Question: I'm attempting to draw a path through the inside of a tube, along the center. The data I have to work with is the the center points of the circles describing the tube at the start and end of every turn in the pipe.
Drawing the path through the straight sections of pipe is trivial, but I'm not sure how to approach the bends. Any turn between two circles should be of constant radius. So I have access to two points on this circle, and the direction of of the circle line at that point.
Does anyone know how I would calculate the rest of the circle from this?
Edit:
Attached a photo-realistic sketch of a pipe.

So pretend that curve isn't wobbly as hell, the blue lines indicate the circle, the red the center points, and the green the path through the center.
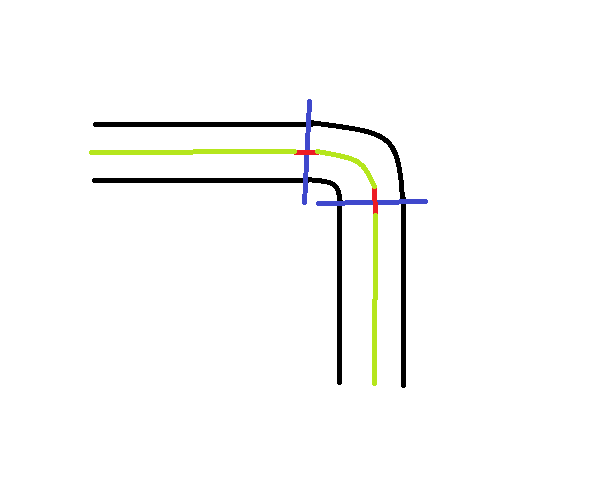
Answer: 1. Clarification tube has the same circular diameter everywhere so no distortion due to bending is present !!! input is 2 endpoints points (centers of tube) P0,P1 and 2 vectors (normal/direction of tube) N0,N1
2. Solution Use Interpolation cubic for example this one p(t)=a0+a1*t+a2*t*t+a3*t*t*t
t=<0,1.0>
so write equations for the known data, solve a0,a1,a2,a3 coefficients for each axis you need (2D: x,y) and then you can get the center point and its normal in any point along the bend side which is what you need. Now some generic equations: p(t)=a0+a1*t+ a2*t*t+ a3*t*t*t // circle center position
n(t)= a1 +2.0*a2*t +3.0*a3*t*t // circle orientation
p,n,a0,a1,a2,a3 are vectors !!! t is scalar Now add the known data I. t=0 -> p(0)=P0
P0=a0
a0=P0
II. t=0 -> n(0)=N0
N0=a1
a1=N0
III. t=1 -> p(1)=P1
P1=a0+a1+a2+a3
P1=P0+N0+a2+a3
a2=P1-P0-N0-a3
IV. t=1 -> n(1)=N1
N1=a1+2.0*a2+3.0*a3
N1=N0+2.0*(P1-P0-N0-a3)+3.0*a3
a3=N1+N0-2.0*(P1-P0)
III.
a2=P1-P0-N0-(N1+N0-2.0*(P1-P0))
a2=P1-P0-N0-N1-N0+2.0*(P1-P0)
a2=P1-P0-N1+2.0*(P1-P0-N0)
a2=3.0*(P1-P0)-N1-2.0*N0
So if I did not make any silly mistake then coefficients are: a0=P0
a1=N0
a2=3.0*(P1-P0)-N1-2.0*N0
a3=N1+N0-2.0*(P1-P0)
So now just encode generic equations into some function with input parameter t and output p(t) and n(t) and/or render circle or tube segment and the call this in for loop for example like this: for (t=0.0;t<=1.0;t+=0.1) f(t);
'''
//---------------------------------------------------------------------------
void glCircle3D(double *pos,double *nor,double r,bool _fill)
{
int i,n=36;
double a,da=divide(pi2,n),p[3],dp[3],x[3],y[3];
if (fabs(nor[0]-nor[1])>1e-6) vector_ld(x,nor[1],nor[0],nor[2]);
else if (fabs(nor[0]-nor[2])>1e-6) vector_ld(x,nor[2],nor[1],nor[0]);
else if (fabs(nor[1]-nor[2])>1e-6) vector_ld(x,nor[0],nor[2],nor[1]);
else vector_ld(x,1.0,0.0,0.0);
vector_mul(x,x,nor);
vector_mul(y,x,nor);
vector_len(x,x,r);
vector_len(y,y,r);
if (_fill)
{
glBegin(GL_TRIANGLE_FAN);
glVertex3dv(pos);
}
else glBegin(GL_LINE_STRIP);
for (a=0.0,i=0;i<=n;i++,a+=da)
{
vector_mul(dp,x,cos(a)); vector_add(p,pos,dp);
vector_mul(dp,y,sin(a)); vector_add(p,p ,dp);
glVertex3dv(p);
}
glEnd();
}
//---------------------------------------------------------------------------
void tube(double *P0,double *N0,double *P1,double *N1,double R)
{
int i;
double a0[3],a1[3],a2[3],a3[3],p[3],n[3],t,tt,ttt;
// compute coefficients
for (i=0;i<3;i++)
{
a0[i]=P0[i];
a1[i]=N0[i];
a2[i]=(3.0*(P1[i]-P0[i]))-N1[i]-(2.0*N0[i]);
a3[i]=N1[i]+N0[i]-2.0*(P1[i]-P0[i]);
}
// step through curve from t=0 to t=1
for (t=0.0;t<=1.0;t+=0.02)
{
tt=t*t;
ttt=tt*t;
// compute circle position and orientation
for (i=0;i<3;i++)
{
p[i]=a0[i]+(a1[i]*t)+(a2[i]*tt)+(a3[i]*ttt);
n[i]=a1[i]+(2.0*a2[i]*t)+(3.0*a3[i]*tt);
}
// render it
glCircle3D(p,n,R,false);
}
}
//---------------------------------------------------------------------------
void test()
{
// tube parameters
double P0[3]={-1.0, 0.0, 0.0},N0[3]={+1.0,-1.0, 0.0},p[3];
double P1[3]={+1.0,+1.0, 0.0},N1[3]={ 0.0,+1.0, 0.0};
// just normalize normals to size 3.1415...
vector_len(N0,N0,M_PI);
vector_len(N1,N1,M_PI);
// draw normals to visula confirmation of tube direction
glBegin(GL_LINES);
glColor3f(0.0,0.0,1.0); vector_add(p,P0,N0); glVertex3dv(P0); glVertex3dv(p);
glColor3f(0.0,0.0,1.0); vector_add(p,P1,N1); glVertex3dv(P1); glVertex3dv(p);
glEnd();
// render tube
glColor3f(1.0,1.0,1.0); tube(P0,N0,P1,N1,0.2);
}
//---------------------------------------------------------------------------
'''
Visually it best looks when normals are of size 'M_PI (3.1415...)' this is how it looks for the code above:

the code of mine use mine vector library so you just need to code functions like:
'''
vector_ld(a,x,y,z); //a[]={ x,y,z }
vector_mul(a,b,c); //a[]=b[] x c[]
vector_mul(a,b,c); //a[]=b[] * c
vector_add(a,b,c); //a[]=b[] + c[]
vector_sub(a,b,c); //a[]=b[] - c[]
vector_len(a,b,c); //a[]=b[]* c / |b[]|
'''
which is easy (hope I did not forget to copy something ...)...